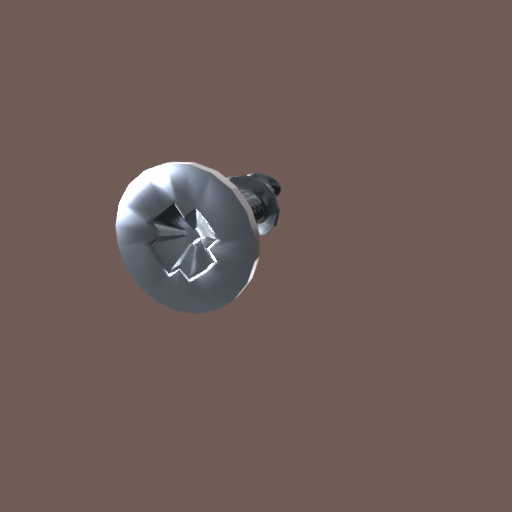
Label: screw